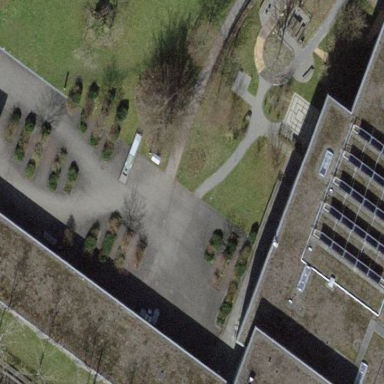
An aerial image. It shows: Retirement home consisting of apartments.